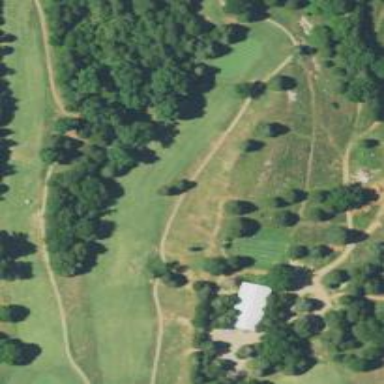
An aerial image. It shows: Grassy area designated as golf fairway.